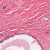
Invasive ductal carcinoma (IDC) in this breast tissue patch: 1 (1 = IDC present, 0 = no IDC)